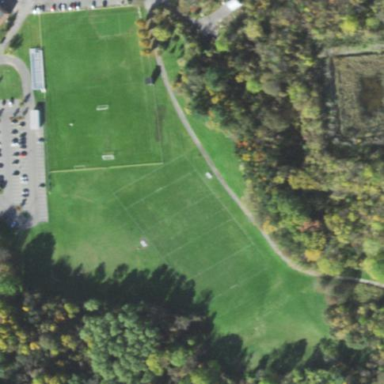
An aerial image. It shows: Recreation ground for leisure activities.